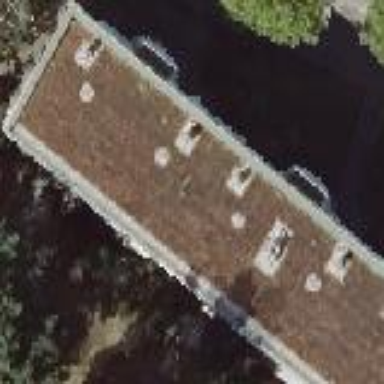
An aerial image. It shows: Building with apartments and flat roof.